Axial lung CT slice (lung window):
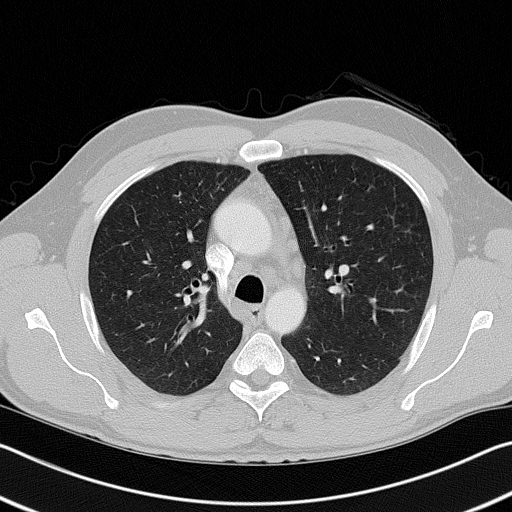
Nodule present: no